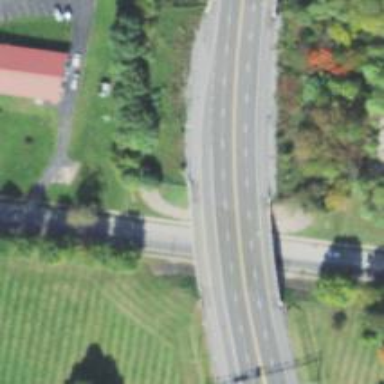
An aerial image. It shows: Primary link highway.